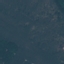
Land use / land cover class: Forest